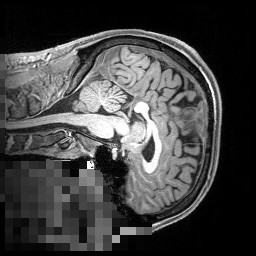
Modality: T1w
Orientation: sagittal
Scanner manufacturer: siemens
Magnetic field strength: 3 T
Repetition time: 2.4 s
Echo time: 0.00256 s